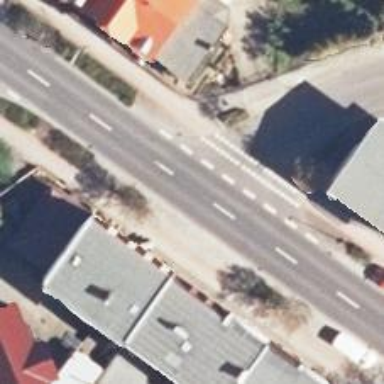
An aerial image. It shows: Primary road with asphalt surface. It has sidewalks on both sides and cycle track.